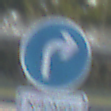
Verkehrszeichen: VorgeschriebeneFahrtrichtungRechts
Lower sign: BesondereFahrzeugeUndTransportgueter4
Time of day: SunriseSunset
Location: Outdoor (Urban)
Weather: Clear
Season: NotSpecified
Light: Natural